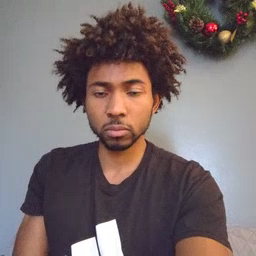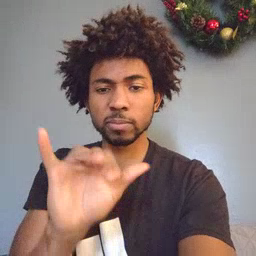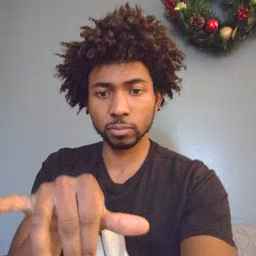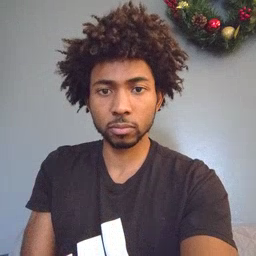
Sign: that